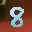
Label: 8